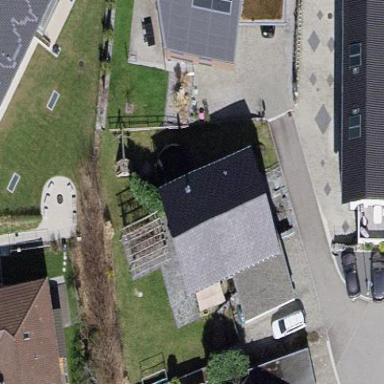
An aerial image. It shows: Simple house.